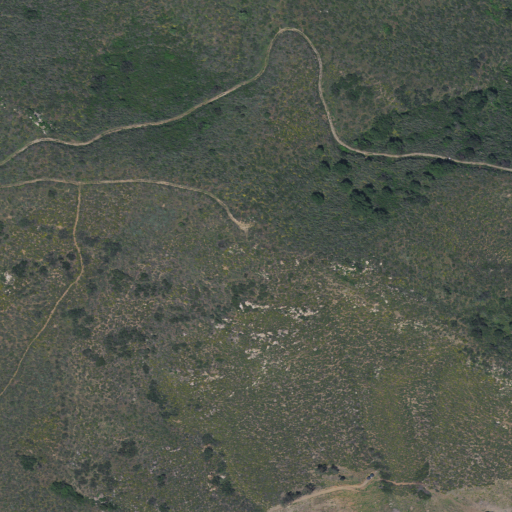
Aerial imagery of mountain in California named The Mesa containing shrub and open development